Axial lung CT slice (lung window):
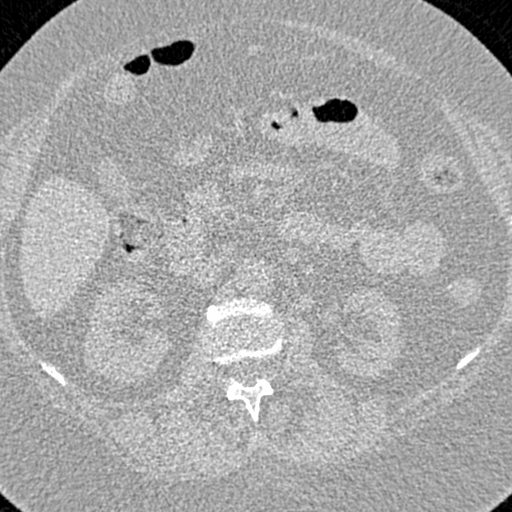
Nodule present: no